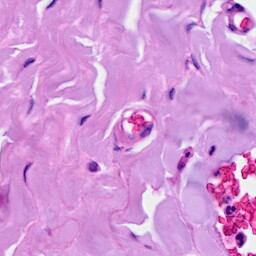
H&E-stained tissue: Breast